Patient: sex M, age 65
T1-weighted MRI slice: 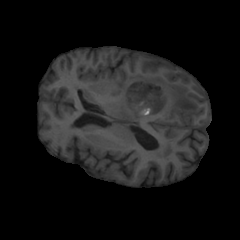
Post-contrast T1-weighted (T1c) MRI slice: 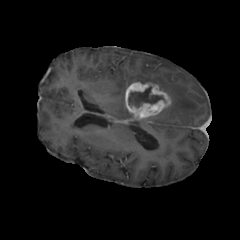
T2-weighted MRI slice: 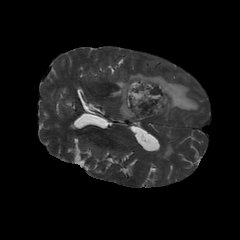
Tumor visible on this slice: yes
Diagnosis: Glioblastoma, IDH-wildtype
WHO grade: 4